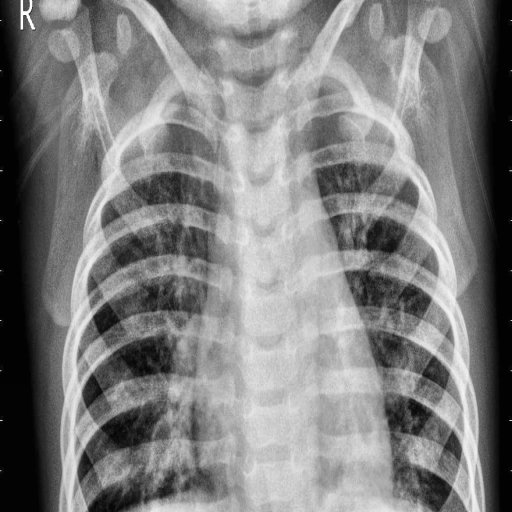
Finding: PNEUMONIA